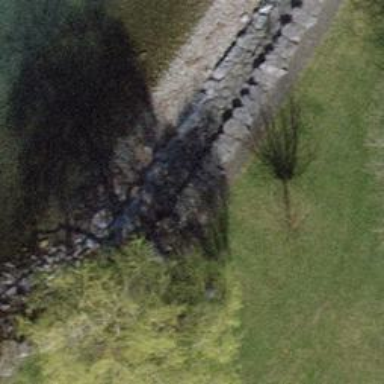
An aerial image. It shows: Retaining wall.